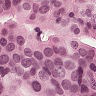
Metastatic tissue present: yes